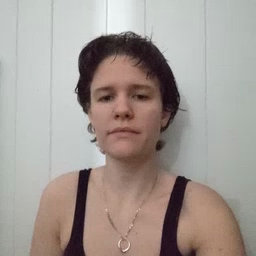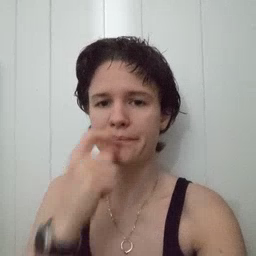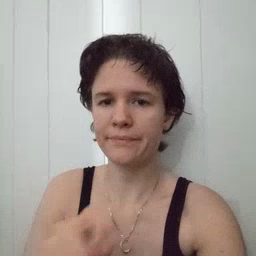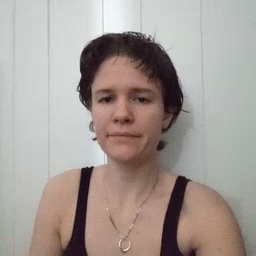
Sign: pen